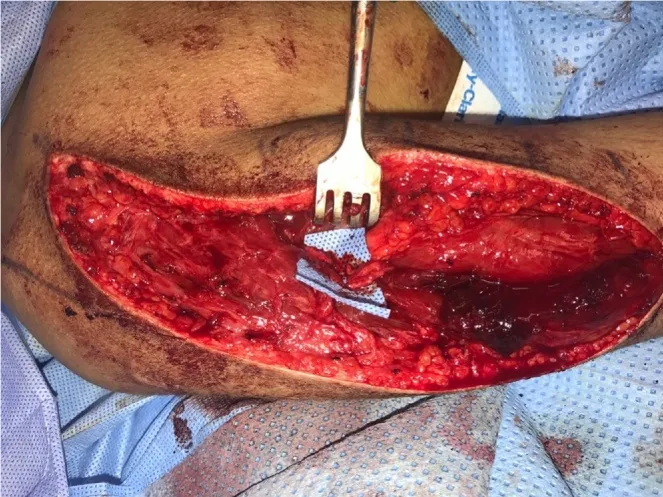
The divided axillary nerve and the divided triceps nerve are shown under the blue back-ground just prior to coaptation using fibrin glue.
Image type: medical_photograph (other_medical_photograph)